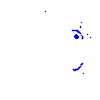
Particle: pion